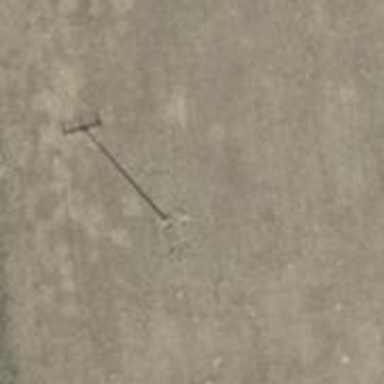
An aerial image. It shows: Power pole.